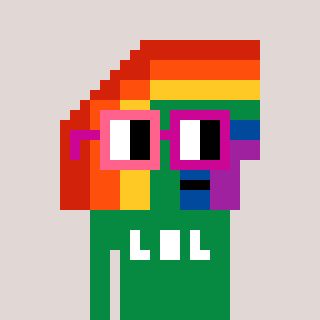
a pixel art character with square pink and red glasses, a rainbow-shaped head and a green-colored body on a warm background